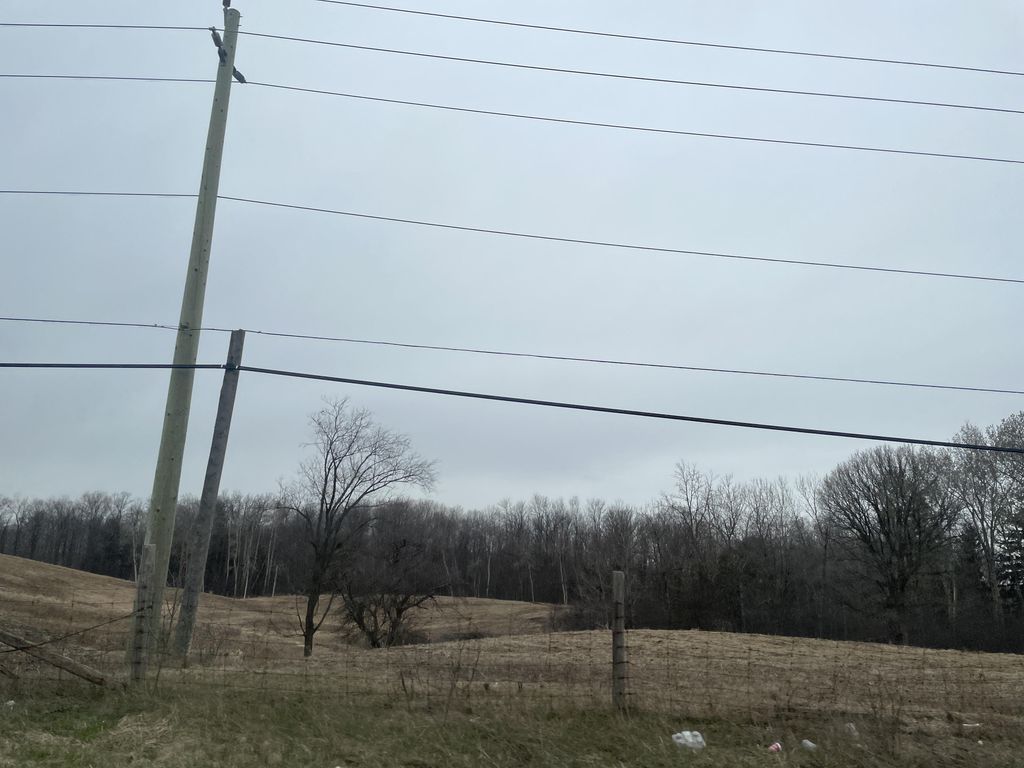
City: kitchener-waterloo